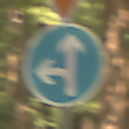
Verkehrszeichen: VorgeschriebeneFahrtrichtungGeradeausOderLinks
Zusatzzeichen oben: VorfahrtGewaehren
Umgebung: Outdoor, Nature
Tageszeit: Midday
Wetter: PartlyCloudy
Licht: Natural
Jahreszeit: NotSpecified
Kontrast: LowContrast